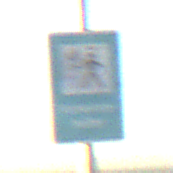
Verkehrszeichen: Verkehrshelfer
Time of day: SunriseSunset
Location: Outdoor (Nature)
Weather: Clear
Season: NotSpecified
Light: Natural